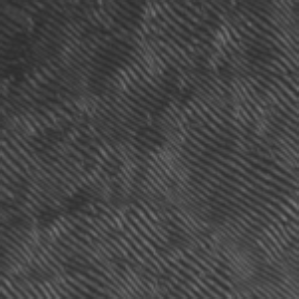
Label: frost